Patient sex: M
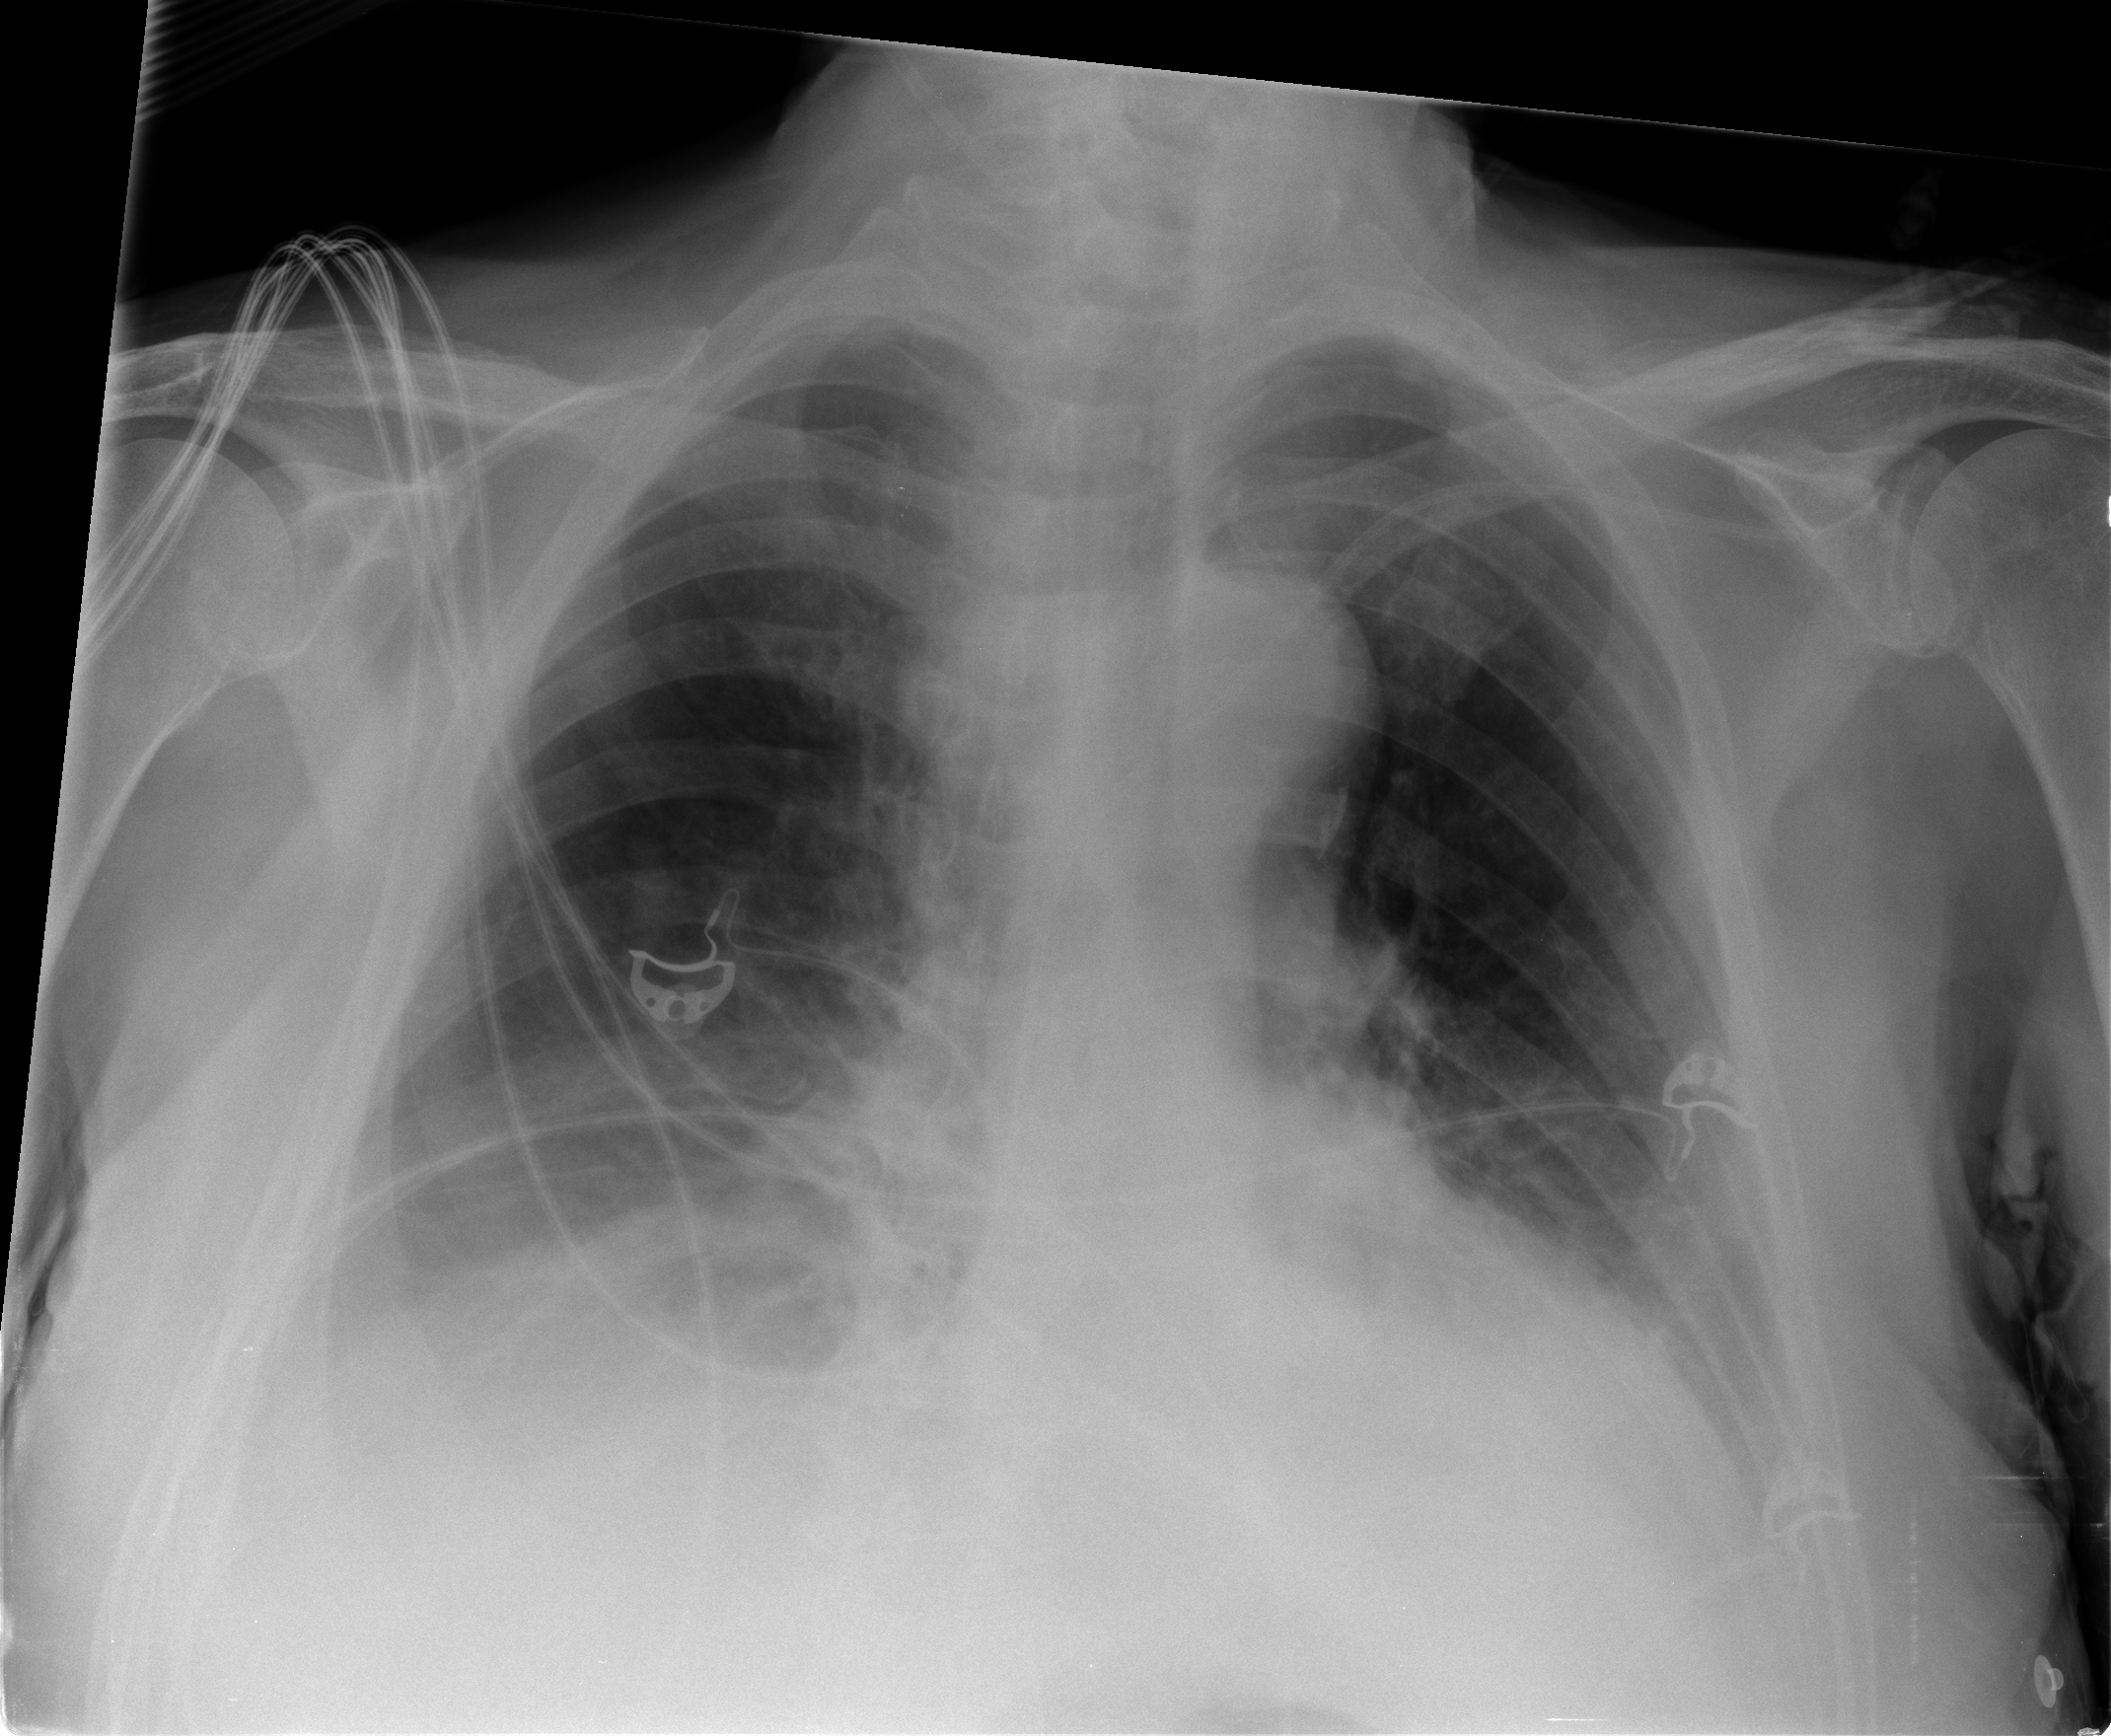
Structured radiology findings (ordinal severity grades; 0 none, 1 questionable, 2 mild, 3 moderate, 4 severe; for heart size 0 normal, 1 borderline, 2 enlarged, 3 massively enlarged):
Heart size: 0
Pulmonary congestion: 0
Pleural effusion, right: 2
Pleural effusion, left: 1
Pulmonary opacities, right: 2
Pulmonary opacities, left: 0
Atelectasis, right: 2
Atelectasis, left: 2